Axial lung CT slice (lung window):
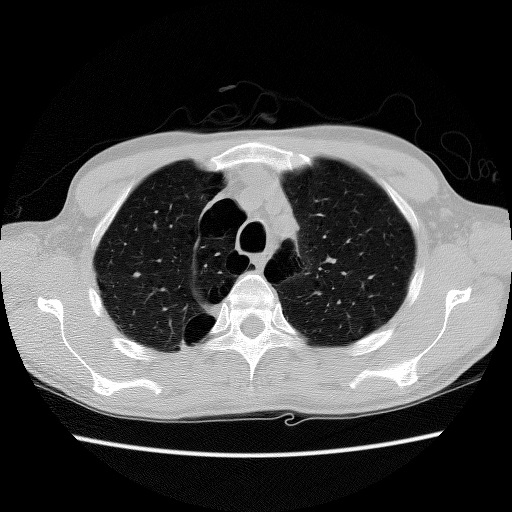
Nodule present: no